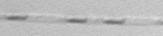
Label: Leptocylindrus